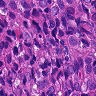
Metastatic tissue present: yes